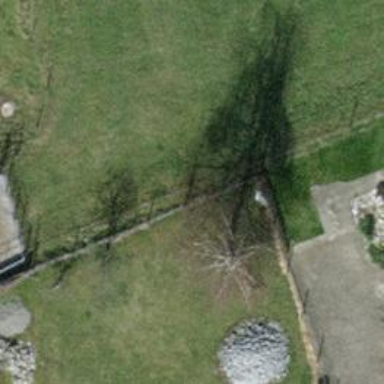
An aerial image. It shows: Beautiful tree in nature.